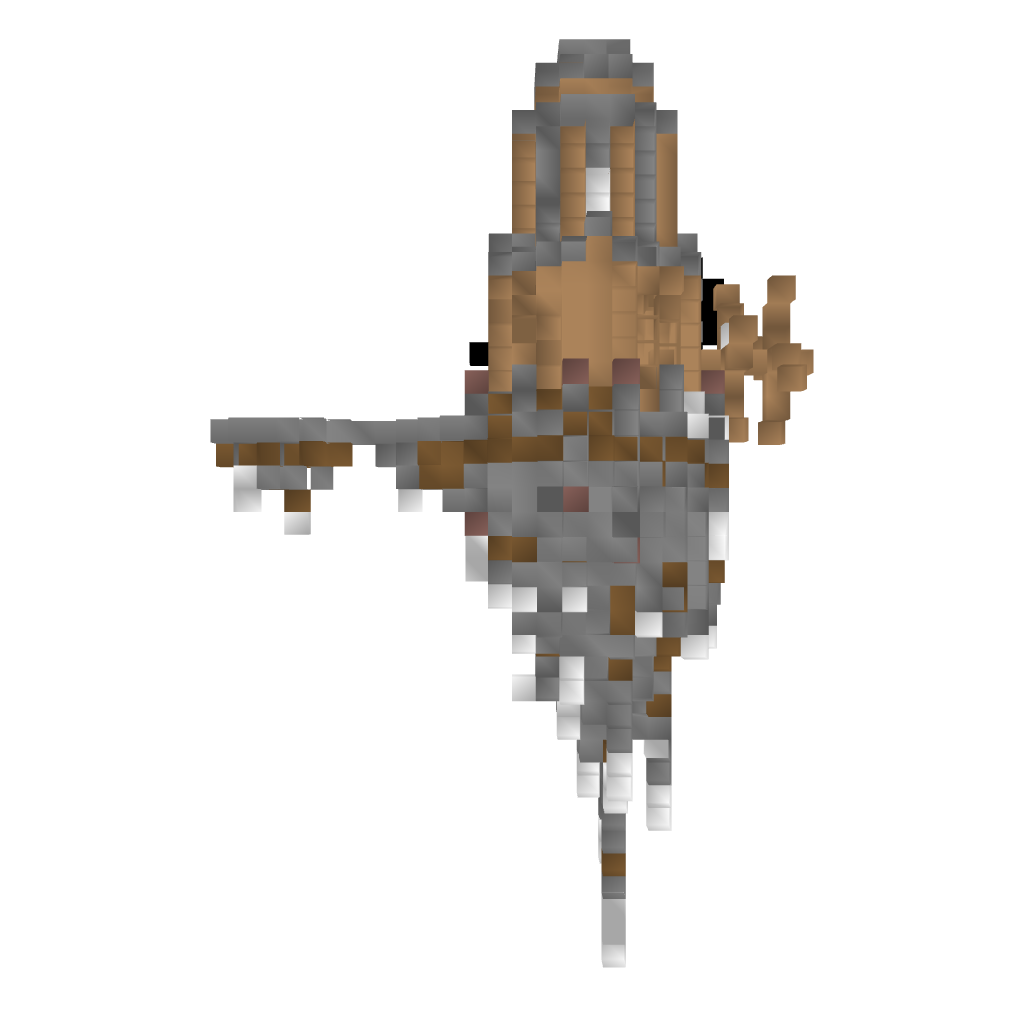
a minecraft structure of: Steampunk Windmill bad low quality